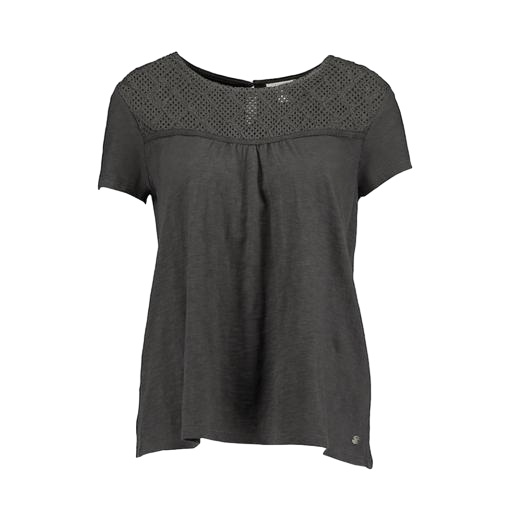
lace-yoke t-shirt, black plus size lace-yoke jersey t-shirt, lace yoke tee, white background